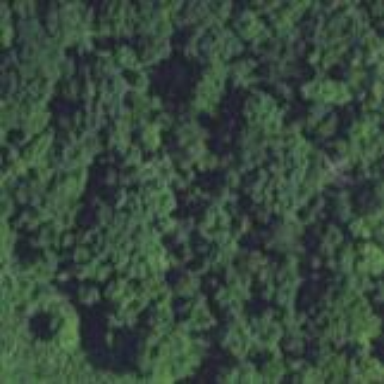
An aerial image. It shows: Serene woodland landscape.